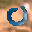
Label: 0